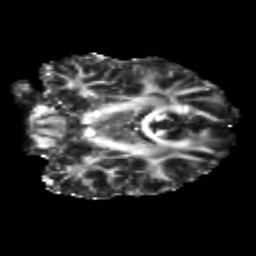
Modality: FA
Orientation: coronal
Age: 21
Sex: male
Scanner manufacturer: siemens
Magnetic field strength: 3 T
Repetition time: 3.5 s
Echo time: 0.104 s